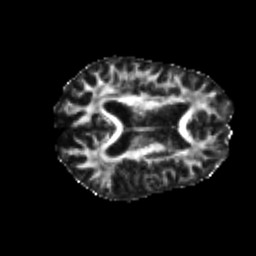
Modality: FA
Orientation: axial
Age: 22
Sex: female
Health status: healthy
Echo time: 0.074 s